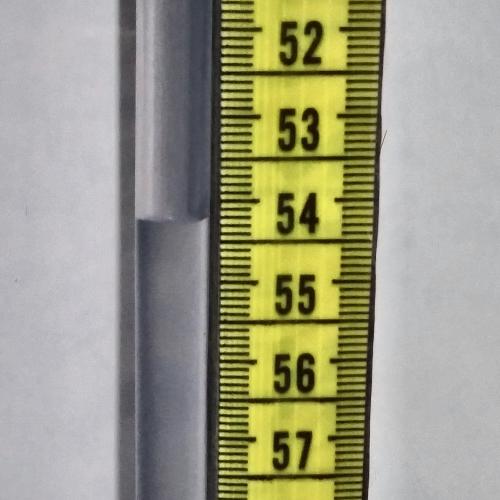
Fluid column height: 54.2 cm